Question: i'm new to NhIbernate and Vb.net MVC, i'm trying to do this Tutorial. I'm using VS 2013
<URL>
But using Vb.net instead of C#
My current configuration is that

I'm getting those exception:
'''
{"Could not compile the mapping document: d:\documenti\visual studio 2013\Projects\NhibernateMVC\NhibernateMVC\Models\Nhibernate\Employee.hbm.xml"}
{"persistent class NhibernateMVC.Models.Employee, NhibernateMVC not found"}
{"Impossibile caricare il tipo 'NhibernateMVC.Models.Employee' dall'assembly 'NhibernateMVC, Version=1.0.0.0, Culture=neutral, PublicKeyToken=null'.":"NhibernateMVC.Models.Employee"}
'''
This is my Employee.vb class
'''
Namespace NhibernateMVC.Models
Public Class Employee
Public _Id As Integer = 0
Public _FirstName As String = ""
Public _LastName As String = ""
Public _Designation As String = ""
Public Overridable Property Id() As Integer
Get
Return _Id
End Get
Set(ByVal Value As Integer)
_Id = Value
End Set
End Property
Public Overridable Property FirstName() As String
Get
Return _FirstName
End Get
Set(ByVal Value As String)
_FirstName = Value
End Set
End Property
Public Overridable Property LastName() As String
Get
Return _LastName
End Get
Set(ByVal Value As String)
_LastName = Value
End Set
End Property
Public Overridable Property Designation() As String
Get
Return _Designation
End Get
Set(ByVal Value As String)
_Designation = Value
End Set
End Property
End Class
End Namespace
'''
This my Employee.hbm.xml
'''
<?xml version="1.0" encoding="utf-8" ?>
<hibernate-mapping xmlns="urn:nhibernate-mapping-2.2" auto-import="true" assembly="NhibernateMVC" namespace="NhibernateMVC.Models">
<class name="Employee" table="Employee" dynamic-update="true" >
<cache usage="read-write"/>
<id name="Id" column="Id" type="int">
<generator class="native" />
</id>
<property name="FirstName" />
<property name="LastName" />
<property name="Designation" />
</class>
</hibernate-mapping>
'''
And this one, the NHIbernateSession.vb
'''
Imports System.Web
Imports NHibernate
Imports NHibernate.Cfg
Namespace NhibernateMVC.Models
Public Class NHibertnateSession
Public Shared Function OpenSession() As ISession
Dim configuration As New Configuration()
Dim configurationPath = HttpContext.Current.Server.MapPath("~\Models\Nhibernate\hibernate.cfg.xml")
Dim employeeConfigurationFile = HttpContext.Current.Server.MapPath("~\Models\Nhibernate\Employee.hbm.xml")
configuration.Configure(configurationPath)
configuration.AddFile(employeeConfigurationFile)
Dim sessionFactory = configuration.BuildSessionFactory()
Return sessionFactory.OpenSession()
End Function
End Class
End Namespace
'''
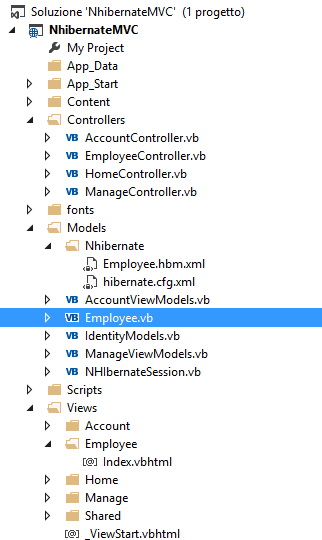
Answer: VB.NET has the concept of . Basically, the root namespace is prepended to any namespaces you declare with 'Namespace'.
What this means is in your 'Employee' class when you defined the namespace:
'''
Namespace NhibernateMVC.Models
'''
Because of the root namespace of the project (which is probably 'NhibernateMVC' unless you've changed it), the fully qualified name of the class is actually 'NhibernateMVC.NhibernateMVC.Models.Employee'.
You can do a few things to fix the problem:
1. Remove the Root Namespace from Project Properties.
2. Change the namespace of the Employee class: Namespace Models
3. Change your Employee.hbm.xml file to point to the correct fully-qualified name: <hibernate-mapping
xmlns="urn:nhibernate-mapping-2.2"
auto-import="true"
assembly="NhibernateMVC"
namespace="NhibernateMVC.NhibernateMVC.Models">
I'd personally go with #2 since the others are confusing. Once you make that change, you'll run into another problem--NHibernate doesn't like that you have public backing fields for your properties. You should tweak your 'Employee' class to use 'Private' backing fields instead:
'''
Namespace Models
Public Class Employee
Private _Id As Integer = 0
Private _FirstName As String = ""
Private _LastName As String = ""
Private _Designation As String = ""
' ... etc
'''
A side-note: the class 'NHibertnateSession' has a typo in its name (this is present in the tutorial as well). It should probably be 'NHibernateSession' instead.